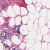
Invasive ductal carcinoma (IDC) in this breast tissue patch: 1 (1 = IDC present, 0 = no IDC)